Question: I'm tryin to insert dates using the date function while inserting posts.
When the form is submitted I get the following message:
'''
Column count doesn't match value count at row 1
'''
The SQL rows are in the correct order, the date row is the last one.

Here's the function calling content:
'''
function add_content($p){
$title = mysql_real_escape_string($p['title']);
$body = mysql_real_escape_string($p['body']);
$p['time'] = date("F j, Y, g:i a");
$time = $p['time'];
'''
The rest of the code:
'''
<?php
class blog {
private $host;
private $username;
private $password;
private $db;
private $link;
public function __construct($host, $username, $password, $db){
$this->db = $db;
$this->link = mysql_connect($host, $username, $password, $db);
mysql_select_db($this->db, $this->link) or die (mysql_error());
}
function get_content($id=''){
if($id !=NULL):
$id = mysql_real_escape_string($id);
$sql = "SELECT * FROM content WHERE id = '$id'";
$return = '<p><a href="index.php">Vover al Indice</a></p>';
else:
$sql = "SELECT * FROM content ORDER by id DESC";
endif;
$result = mysql_query($sql) or die (mysql_error());
if(mysql_num_rows($result) !=NULL):
while($row = mysql_fetch_assoc($result)){
echo '<h1><a href="index.php?id='.$row['id'].'">'.$row['title'].'</a></h1>';
echo '<span class="time">'.$row['time'].'</span>';
echo '<p>'.$row['body'].'</p>';
}
else:
echo '<p>Oops, post not found!</p>';
endif;
if(isset($return)){
echo $return;
}
}
function add_content($p){
$title = mysql_real_escape_string($p['title']);
$body = mysql_real_escape_string($p['body']);
$p['time'] = date("F j, Y, g:i a");
$time = $p['time'];
if(!$title OR !$body):
if(!$title):
echo "<p>You have to fill the title.</p>";
endif;
if(!$body):
echo "<p>You have to fill the body.</p>";
endif;
echo '<p><a href="add-content.php">Try again!</a></p>';
else:
$sql = "INSERT INTO content VALUES (null, '$title', '$body')";
$result = mysql_query($sql) OR DIE (mysql_error());
echo "Added sucessfully!";
endif;
}
function manage_content()
{
echo '<div id="manage">';
$sql = "SELECT * FROM content";
$result = mysql_query($sql) or die(mysql_error());
while($row = mysql_fetch_assoc($result)): ?>
<div>
<h2 class="title"><?php echo $row['title']?></h2>
<span class="actions"><a href="update-content.php?id=<?php echo $row['id']?>">Edit</a> | <a href="?delete=<?php echo $row['id']?>">Delete</a></span>
</div> <?php
endwhile;
echo '</div>'; //End of Manage Div
}
function delete_content($id){
if(!$id){
return false;
}else{
$id = mysql_real_escape_string($id);
$sql = "DELETE FROM content WHERE id = '$id'";
$result = mysql_query($sql) or die (mysql_error());
echo "Content Deleted Successfully";
}
}
function update_content_form($id){
$id = mysql_real_escape_string($id);
$sql = "SELECT * FROM content WHERE id = '$id'";
$result = mysql_query($sql) or die (mysql_error());
$row = mysql_fetch_assoc($result); ?>
<form method="post" action="index.php">
<input type="hidden" name="update" value="true"/>
<input type="hidden" name="id" value="<?php echo $row['id']?>"/>
<div>
<label for="title">Title:</label>
<input type="text" name="title"= id="title" value="<?php echo $row['title']?>"/>
</div>
<div>
<label for="body"></label>
<textarea name="body" id="body" rows="8" cols="40"><?php echo $row['body']?></textarea>
</div>
<input type="submit" name="submit" value="Update Content"/>
</form><?php
}
function update_content($p){
$title = mysql_real_escape_string($p['title']);
$body = mysql_real_escape_string($p['body']);
$id = mysql_real_escape_string($p['id']);
if(!$title OR !$body):
if(!$title):
echo "<p>You have to fill the title.</p>";
endif;
if(!$body):
echo "<p>You have to fill the body.</p>";
endif;
echo '<p><a href="update-content.php?id='.$id.'">Try again!</a></p>';
else:
$sql = "UPDATE content SET title='$title', body='$body' WHERE id = '$id'";
$result = mysql_query($sql) OR DIE (mysql_error());
echo "Updated sucessfully!";
endif;
}
}// End of Class
?>
'''
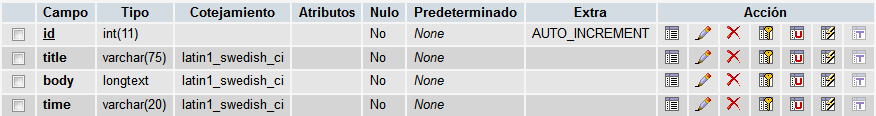
Answer: it should have 4 column, but this insert only set 3 columns
'''
INSERT INTO content VALUES (null, '$title', '$body')
'''
you are missing 'time' column
try
'''
INSERT INTO content VALUES (null, '{$title}', '{$body}', '{$time}');
'''
OR
'''
INSERT INTO content SET title='{$title}', body='{$body}', time='{$time}';
'''
'''
$p['time'] = date("F j, Y, g:i a");
$time = $p['time']; // 25 characters long
'''
this exceed your column definition of 'varchar(20)', the last 5 characters will get truncated